Question: I'm trying to convert the below image into CSS:

And this is what I came up with so far:
<URL>
So my question is how can I make that gap between the button and the bottom border of the box? Pls note that it needs to be flexible so the button could have any amount of text and stay always centered.
Thanks
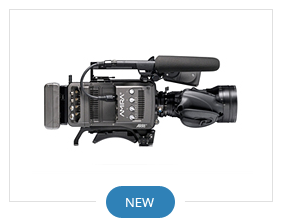
Answer: One option is to fake the gap with 'box-shadow'
'''
button, .button {
box-shadow: 5px 0 white,
-5px 0 white;
}
'''
<URL>